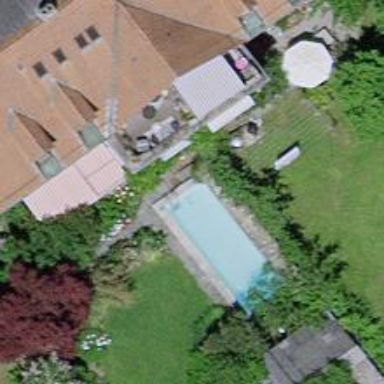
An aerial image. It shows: Swimming pool located in leisure land.